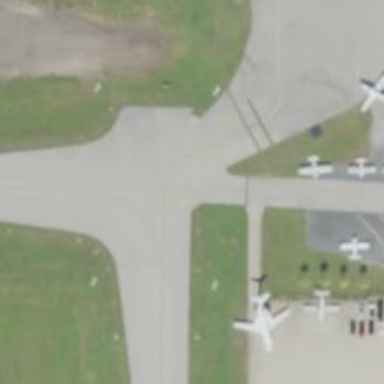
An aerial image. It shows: View of taxiway at the airport.